Question: I have an app with Buttons that are rounded in form on an elliptic way, so when I put them over a imageButton, the image button appears like this

But I want the ImageButton to show only the image and not the borders of a Button
Any ideas?
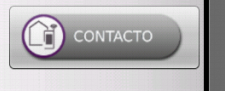
Answer: For that you need to make ur own custom button,
Try this. create a file btn_default.xml in drawable and paste this
'''
<selector xmlns:android="http://schemas.android.com/apk/res/android">
<item android:state_window_focused="false" android:state_enabled="true"
android:drawable="@drawable/btn_new_default" />
<item android:state_pressed="true"
android:drawable="@drawable/btn_new_default_pressed" />
<item android:state_focused="true" android:state_enabled="true"
android:drawable="@drawable/btn_new_default" />
<item android:state_enabled="true"
android:drawable="@drawable/btn_new_default" />
</selector>
'''
create the rounded images u want the button to have in different state, i.e when the button is pressed, default, etc, and place them in the drawable folder the names mention in the above code or change the name of the drawable above.
Once this is done set btn_default.xml as the background of ur normal button.